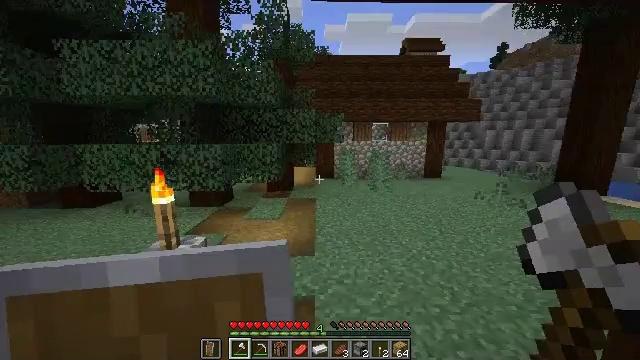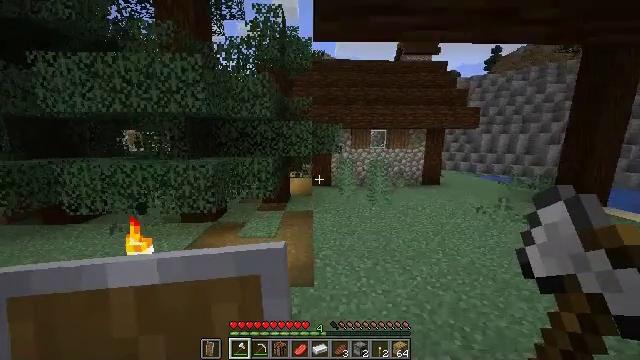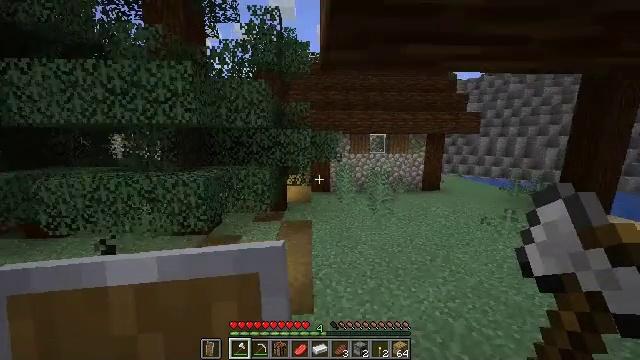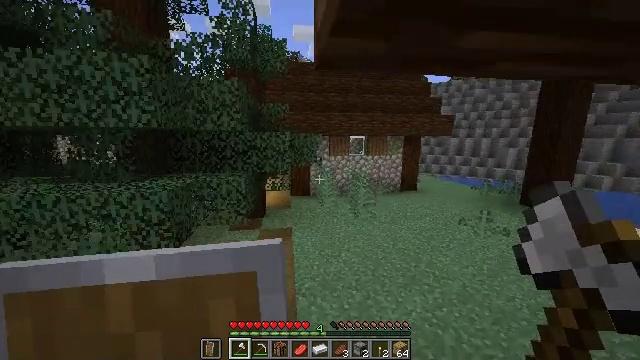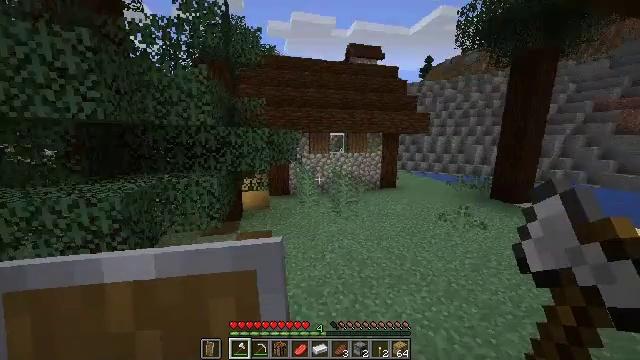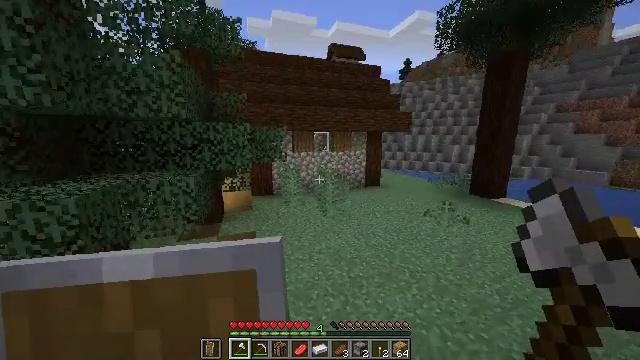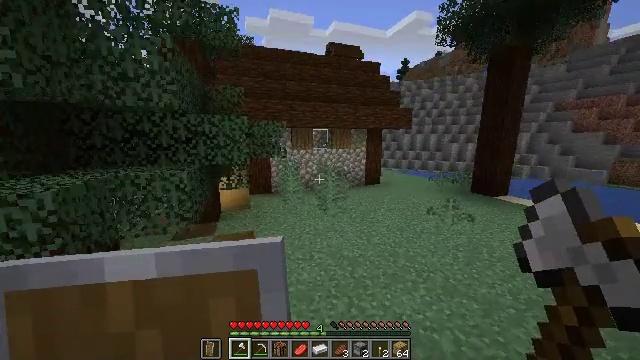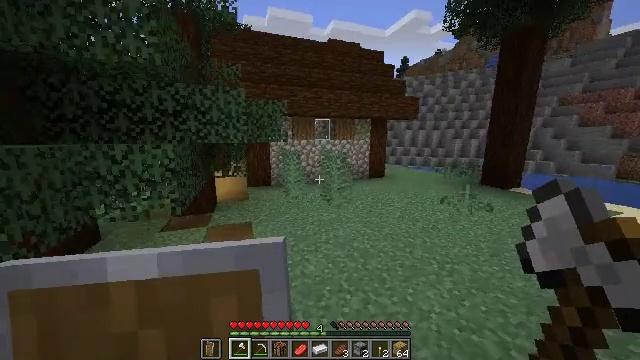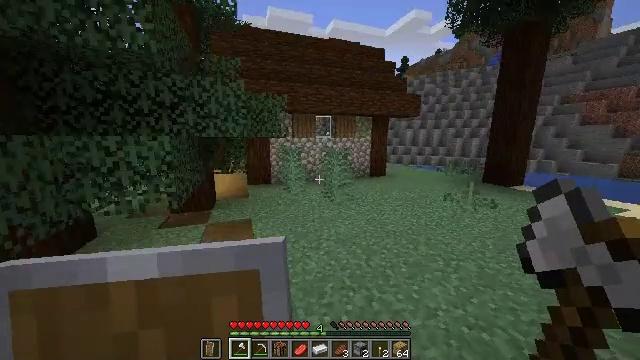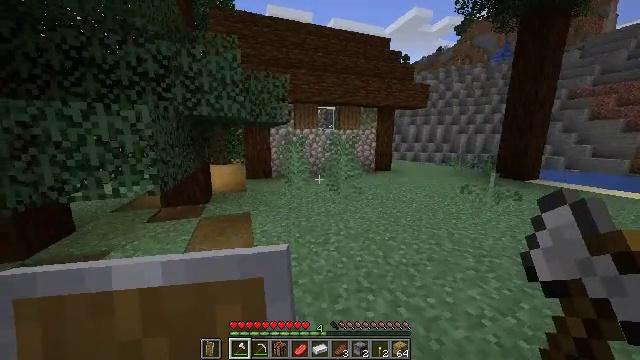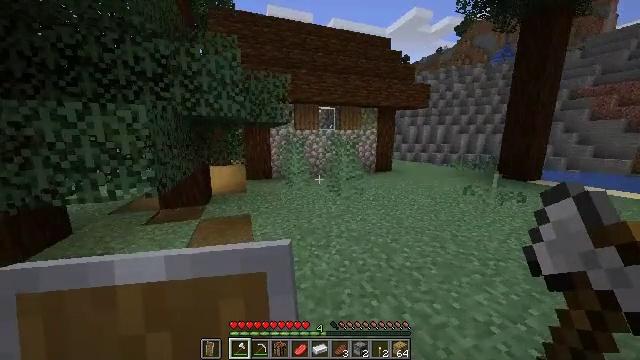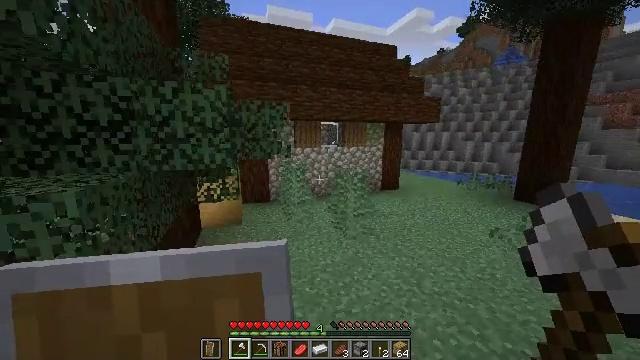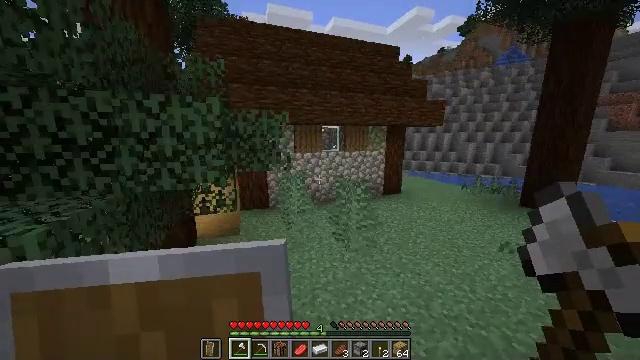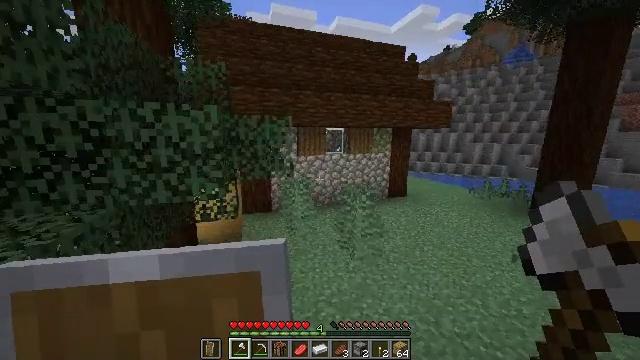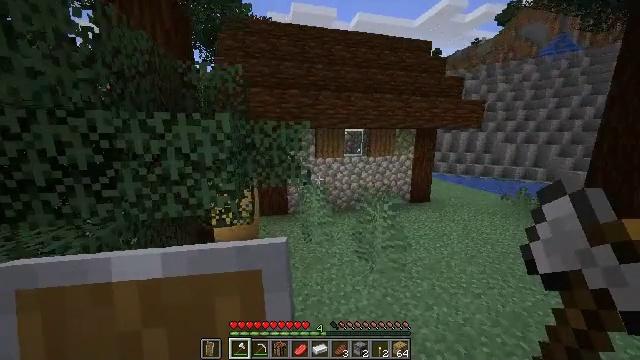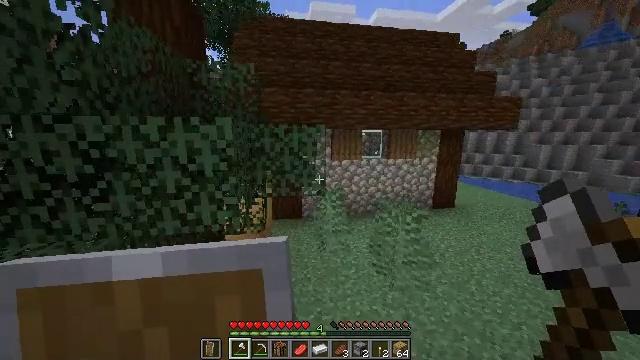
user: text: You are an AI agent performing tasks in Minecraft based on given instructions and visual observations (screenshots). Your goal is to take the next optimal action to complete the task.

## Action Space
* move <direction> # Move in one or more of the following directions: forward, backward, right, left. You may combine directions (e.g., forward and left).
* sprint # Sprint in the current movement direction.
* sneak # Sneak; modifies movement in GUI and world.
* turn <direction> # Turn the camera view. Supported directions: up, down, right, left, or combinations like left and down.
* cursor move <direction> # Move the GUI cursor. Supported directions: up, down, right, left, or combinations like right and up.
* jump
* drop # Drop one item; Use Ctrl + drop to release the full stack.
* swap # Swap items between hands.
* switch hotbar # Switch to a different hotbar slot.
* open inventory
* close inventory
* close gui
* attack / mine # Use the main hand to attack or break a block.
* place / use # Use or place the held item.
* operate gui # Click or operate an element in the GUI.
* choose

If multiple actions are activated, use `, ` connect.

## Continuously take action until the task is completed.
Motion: motion action
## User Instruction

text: Remove the blue bed from its location.
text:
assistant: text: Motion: move forward, sprint, turn right, jump
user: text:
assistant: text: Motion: move forward, sprint, jump
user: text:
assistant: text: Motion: move forward, sprint, turn right, jump
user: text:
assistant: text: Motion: move forward, sprint, turn right, jump
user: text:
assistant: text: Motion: move forward, sprint, turn right, jump
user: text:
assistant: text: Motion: move forward, sprint, jump
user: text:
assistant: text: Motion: move forward, sprint, jump
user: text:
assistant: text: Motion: move forward, sprint, jump
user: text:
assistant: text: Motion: move forward, sprint, jump
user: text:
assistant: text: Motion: move forward, sprint, jump
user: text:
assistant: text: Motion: move forward, sprint, jump
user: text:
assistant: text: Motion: move forward, sprint, jump
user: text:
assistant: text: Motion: move forward, sprint, jump
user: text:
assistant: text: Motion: move forward, sprint, turn left, jump
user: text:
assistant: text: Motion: move forward, sprint, turn left, jump
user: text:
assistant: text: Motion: move forward, sprint, turn left, jump
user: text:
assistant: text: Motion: move forward, sprint, turn left, jump
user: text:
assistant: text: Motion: move forward, sprint, turn left
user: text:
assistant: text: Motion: move forward, sprint
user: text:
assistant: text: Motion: move forward, sprint
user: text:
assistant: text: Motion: move forward, sprint
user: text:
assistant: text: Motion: move forward, sprint
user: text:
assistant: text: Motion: move forward, sprint
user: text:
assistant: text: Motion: move forward, sprint
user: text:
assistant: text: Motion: move forward, sprint, turn left
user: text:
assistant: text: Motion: move forward, sprint, turn left
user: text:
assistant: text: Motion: move forward, sprint, turn left
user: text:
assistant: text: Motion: move forward, sprint, turn left, jump
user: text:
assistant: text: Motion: move forward, sprint, turn left, jump
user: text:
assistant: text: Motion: move forward, sprint, turn left, jump